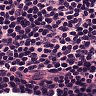
Metastatic tissue present: no